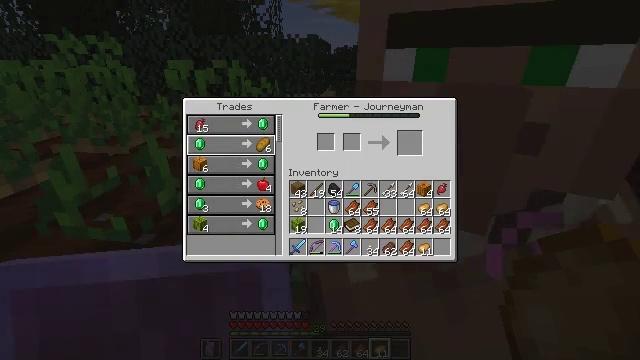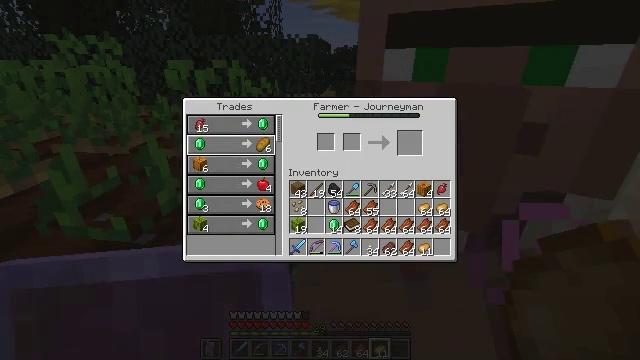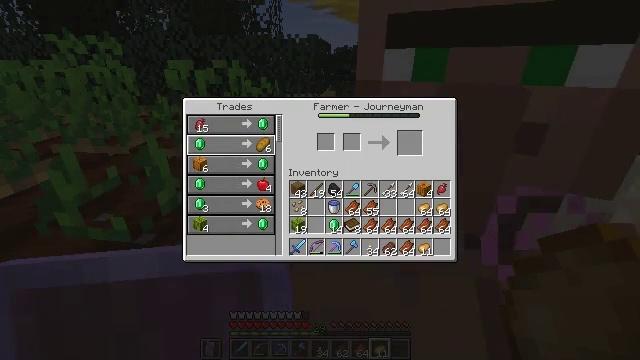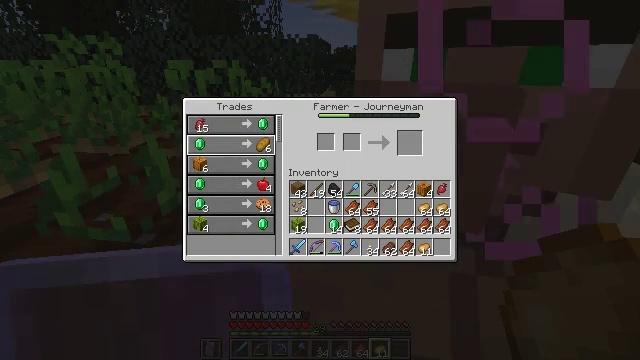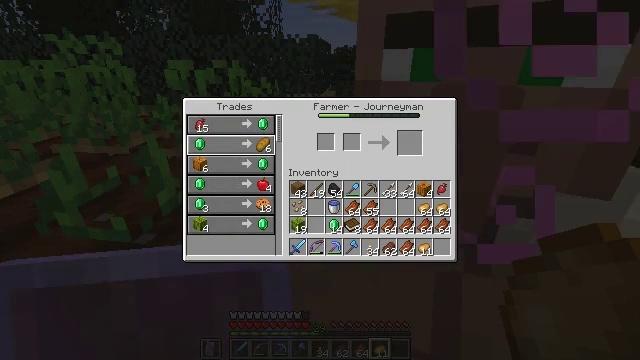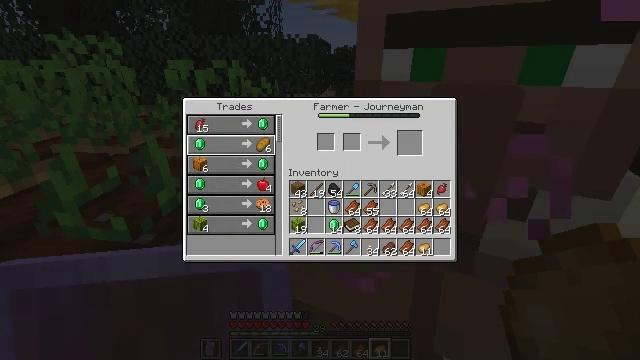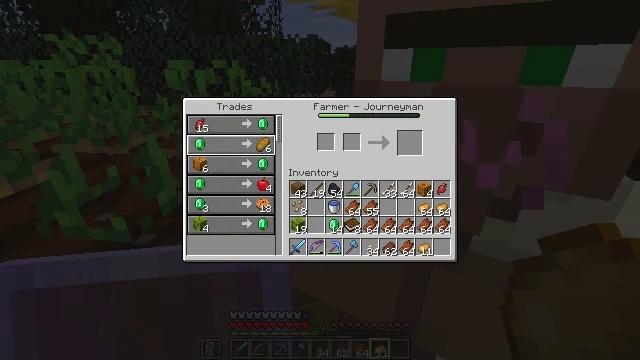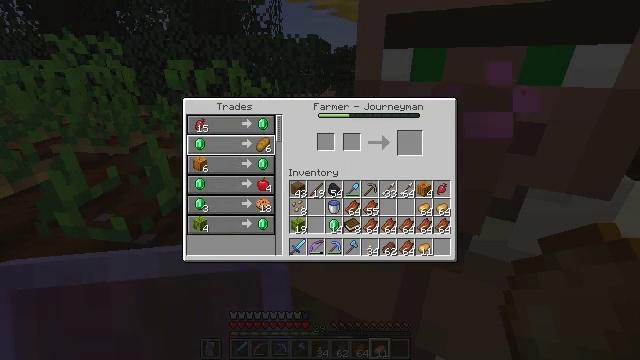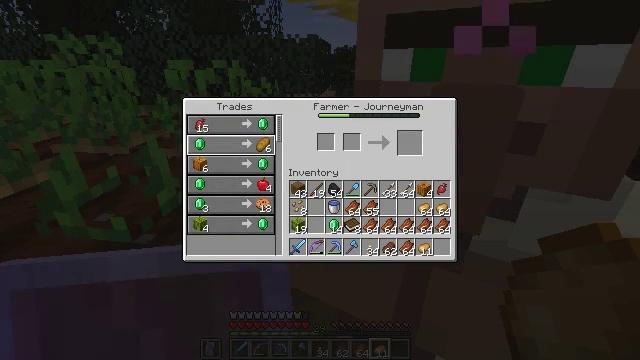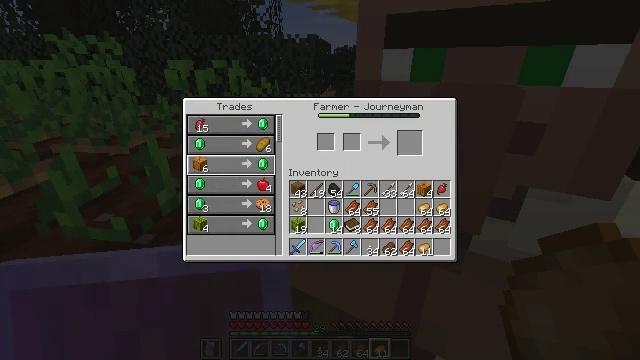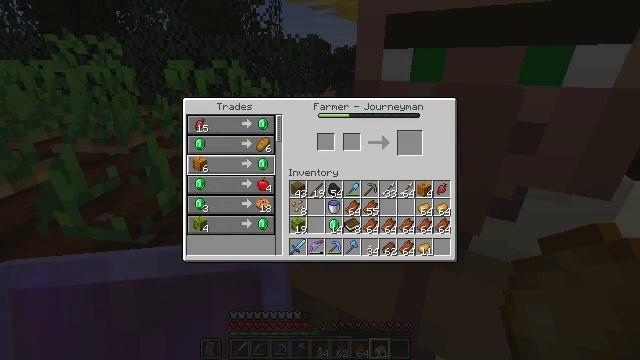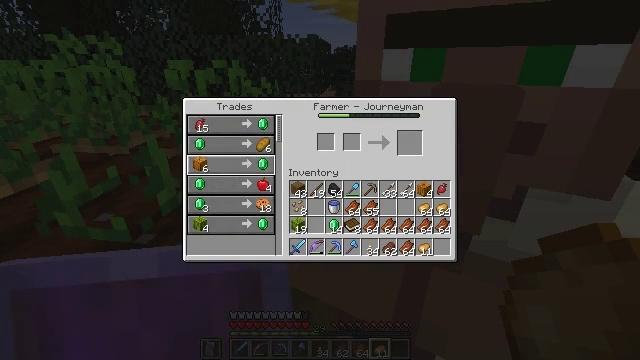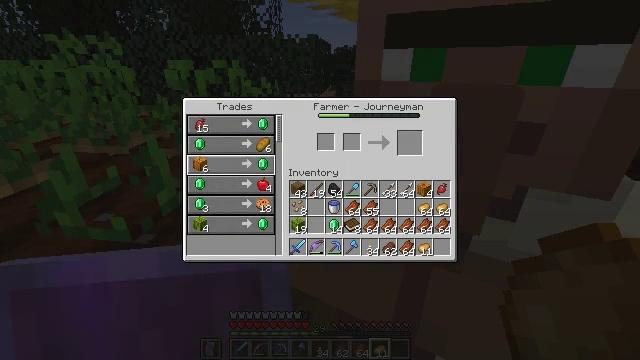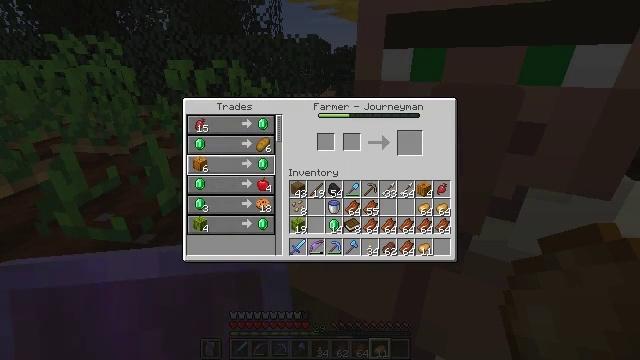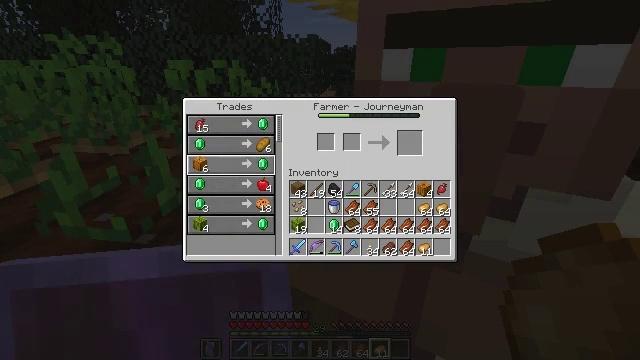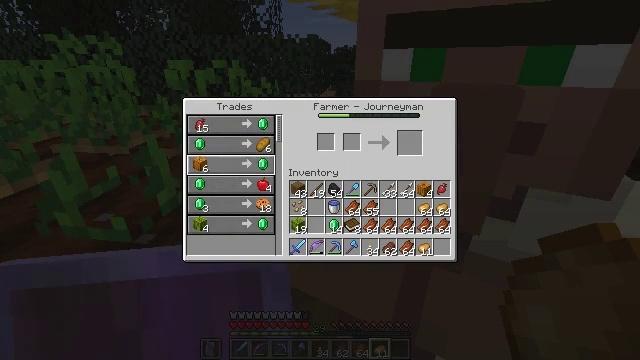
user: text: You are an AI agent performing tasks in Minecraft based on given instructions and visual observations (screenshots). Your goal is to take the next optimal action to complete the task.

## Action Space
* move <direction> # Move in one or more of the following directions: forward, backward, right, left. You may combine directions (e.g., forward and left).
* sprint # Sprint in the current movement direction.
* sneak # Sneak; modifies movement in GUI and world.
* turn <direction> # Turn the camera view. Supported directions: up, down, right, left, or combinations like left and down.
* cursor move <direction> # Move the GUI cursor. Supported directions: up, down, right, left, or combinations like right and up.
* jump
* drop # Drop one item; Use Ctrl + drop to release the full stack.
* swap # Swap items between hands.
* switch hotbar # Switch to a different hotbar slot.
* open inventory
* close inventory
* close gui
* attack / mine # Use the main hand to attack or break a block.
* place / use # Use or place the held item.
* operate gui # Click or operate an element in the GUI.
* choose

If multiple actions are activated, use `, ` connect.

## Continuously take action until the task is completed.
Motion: motion action
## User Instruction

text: Collect beetroots from the field.
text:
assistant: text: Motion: no_op
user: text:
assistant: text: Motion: no_op
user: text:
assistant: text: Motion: no_op
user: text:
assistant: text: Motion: no_op
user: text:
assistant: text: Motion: no_op
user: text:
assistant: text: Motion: no_op
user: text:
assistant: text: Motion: no_op
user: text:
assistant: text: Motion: no_op
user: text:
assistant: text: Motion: no_op
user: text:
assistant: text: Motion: no_op
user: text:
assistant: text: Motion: no_op
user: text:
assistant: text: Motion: no_op
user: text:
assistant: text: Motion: no_op
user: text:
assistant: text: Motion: no_op
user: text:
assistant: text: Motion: no_op
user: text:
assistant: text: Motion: cursor move right and up
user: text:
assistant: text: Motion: no_op
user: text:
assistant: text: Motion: no_op
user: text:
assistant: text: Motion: cursor move right and up
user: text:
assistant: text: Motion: cursor move up
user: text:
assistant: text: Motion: no_op
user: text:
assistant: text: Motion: no_op
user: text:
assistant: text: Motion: no_op
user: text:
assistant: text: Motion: no_op
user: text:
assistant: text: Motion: no_op
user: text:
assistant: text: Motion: no_op
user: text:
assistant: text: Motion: no_op
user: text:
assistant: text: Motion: no_op
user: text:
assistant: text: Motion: no_op
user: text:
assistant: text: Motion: no_op